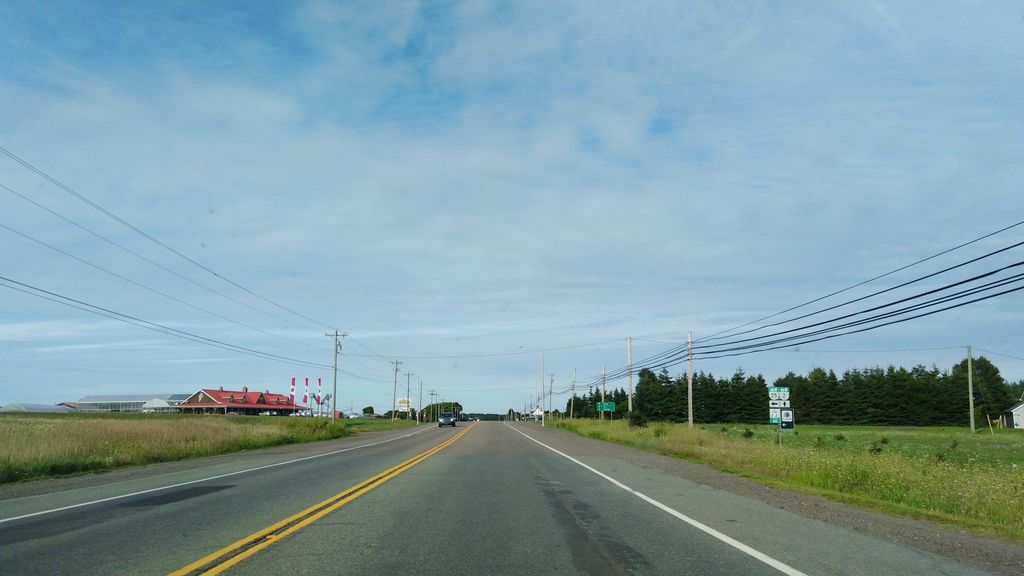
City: charlottetown